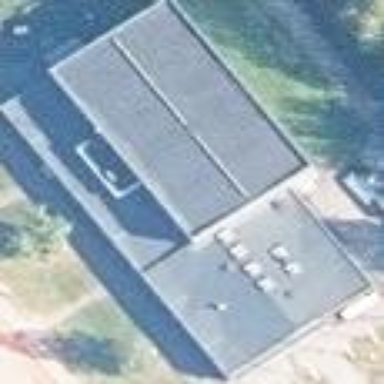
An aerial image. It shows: Civic building located in sports center.